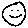
Label: smiley face